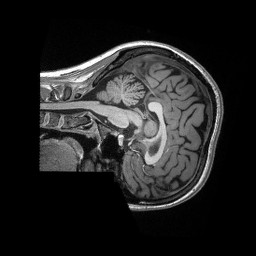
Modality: T1w
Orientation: sagittal
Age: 24
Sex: female
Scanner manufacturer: siemens
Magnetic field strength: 3 T
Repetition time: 2.3 s
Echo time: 0.00308 s